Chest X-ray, PA view. Patient: 20 years old, sex M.
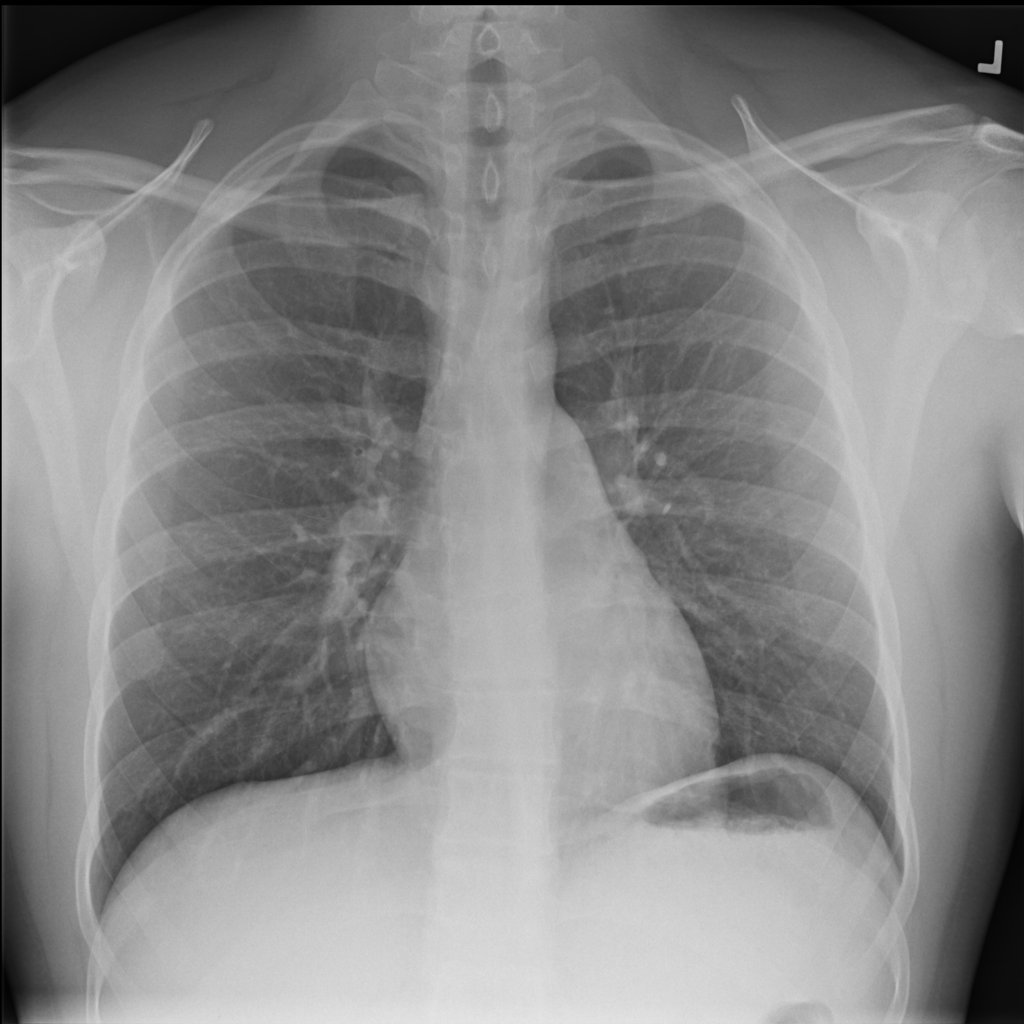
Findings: No Finding